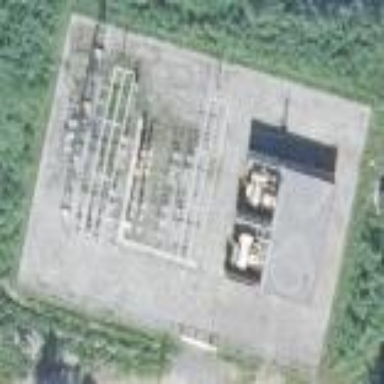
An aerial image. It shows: Distribution substation surrounded by fence.